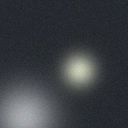
Screen state: off